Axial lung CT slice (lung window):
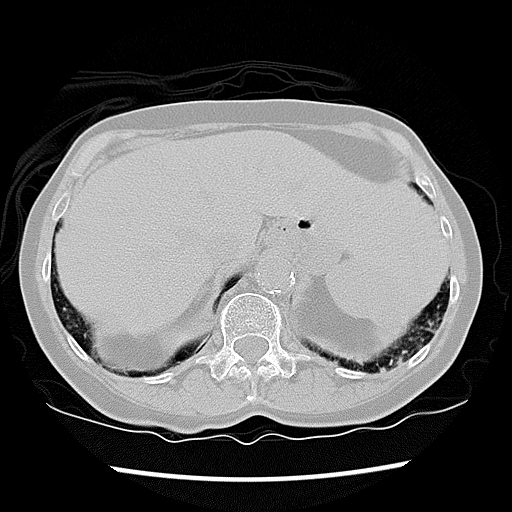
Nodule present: no